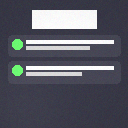
Screen state: on